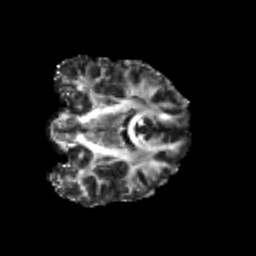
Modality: FA
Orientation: coronal
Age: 26
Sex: male
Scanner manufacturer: siemens
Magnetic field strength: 3 T
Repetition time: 3.5 s
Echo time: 0.113 s